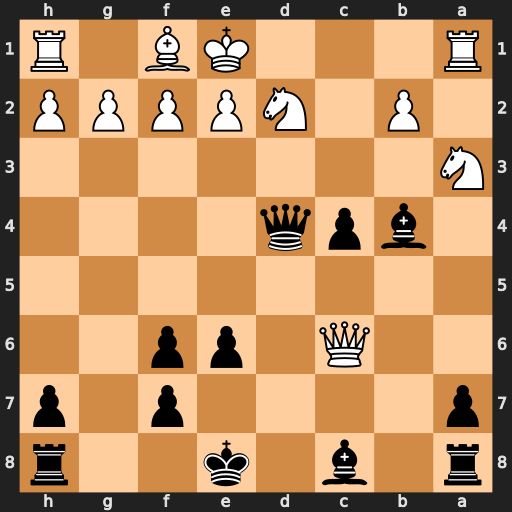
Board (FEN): r1b1k2r/p4p1p/2Q1pp2/8/1bpq4/N7/1P1NPPPP/R3KB1R
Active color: b
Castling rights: KQkq
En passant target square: -
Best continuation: Bd7 Qxa8+ Ke7